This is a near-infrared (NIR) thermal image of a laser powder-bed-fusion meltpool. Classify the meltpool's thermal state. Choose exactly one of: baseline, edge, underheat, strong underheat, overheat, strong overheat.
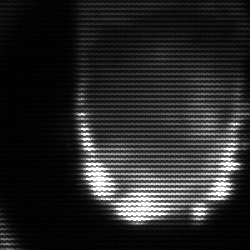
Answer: baseline